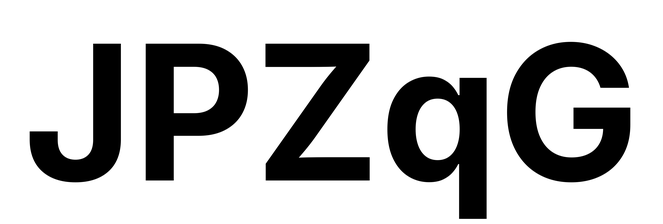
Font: Inter_Bold